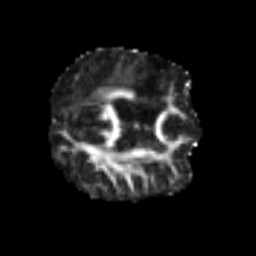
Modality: FA
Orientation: axial
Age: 52
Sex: male
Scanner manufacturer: siemens
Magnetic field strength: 3 T
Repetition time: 6.1 s
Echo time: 0.101 s